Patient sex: F
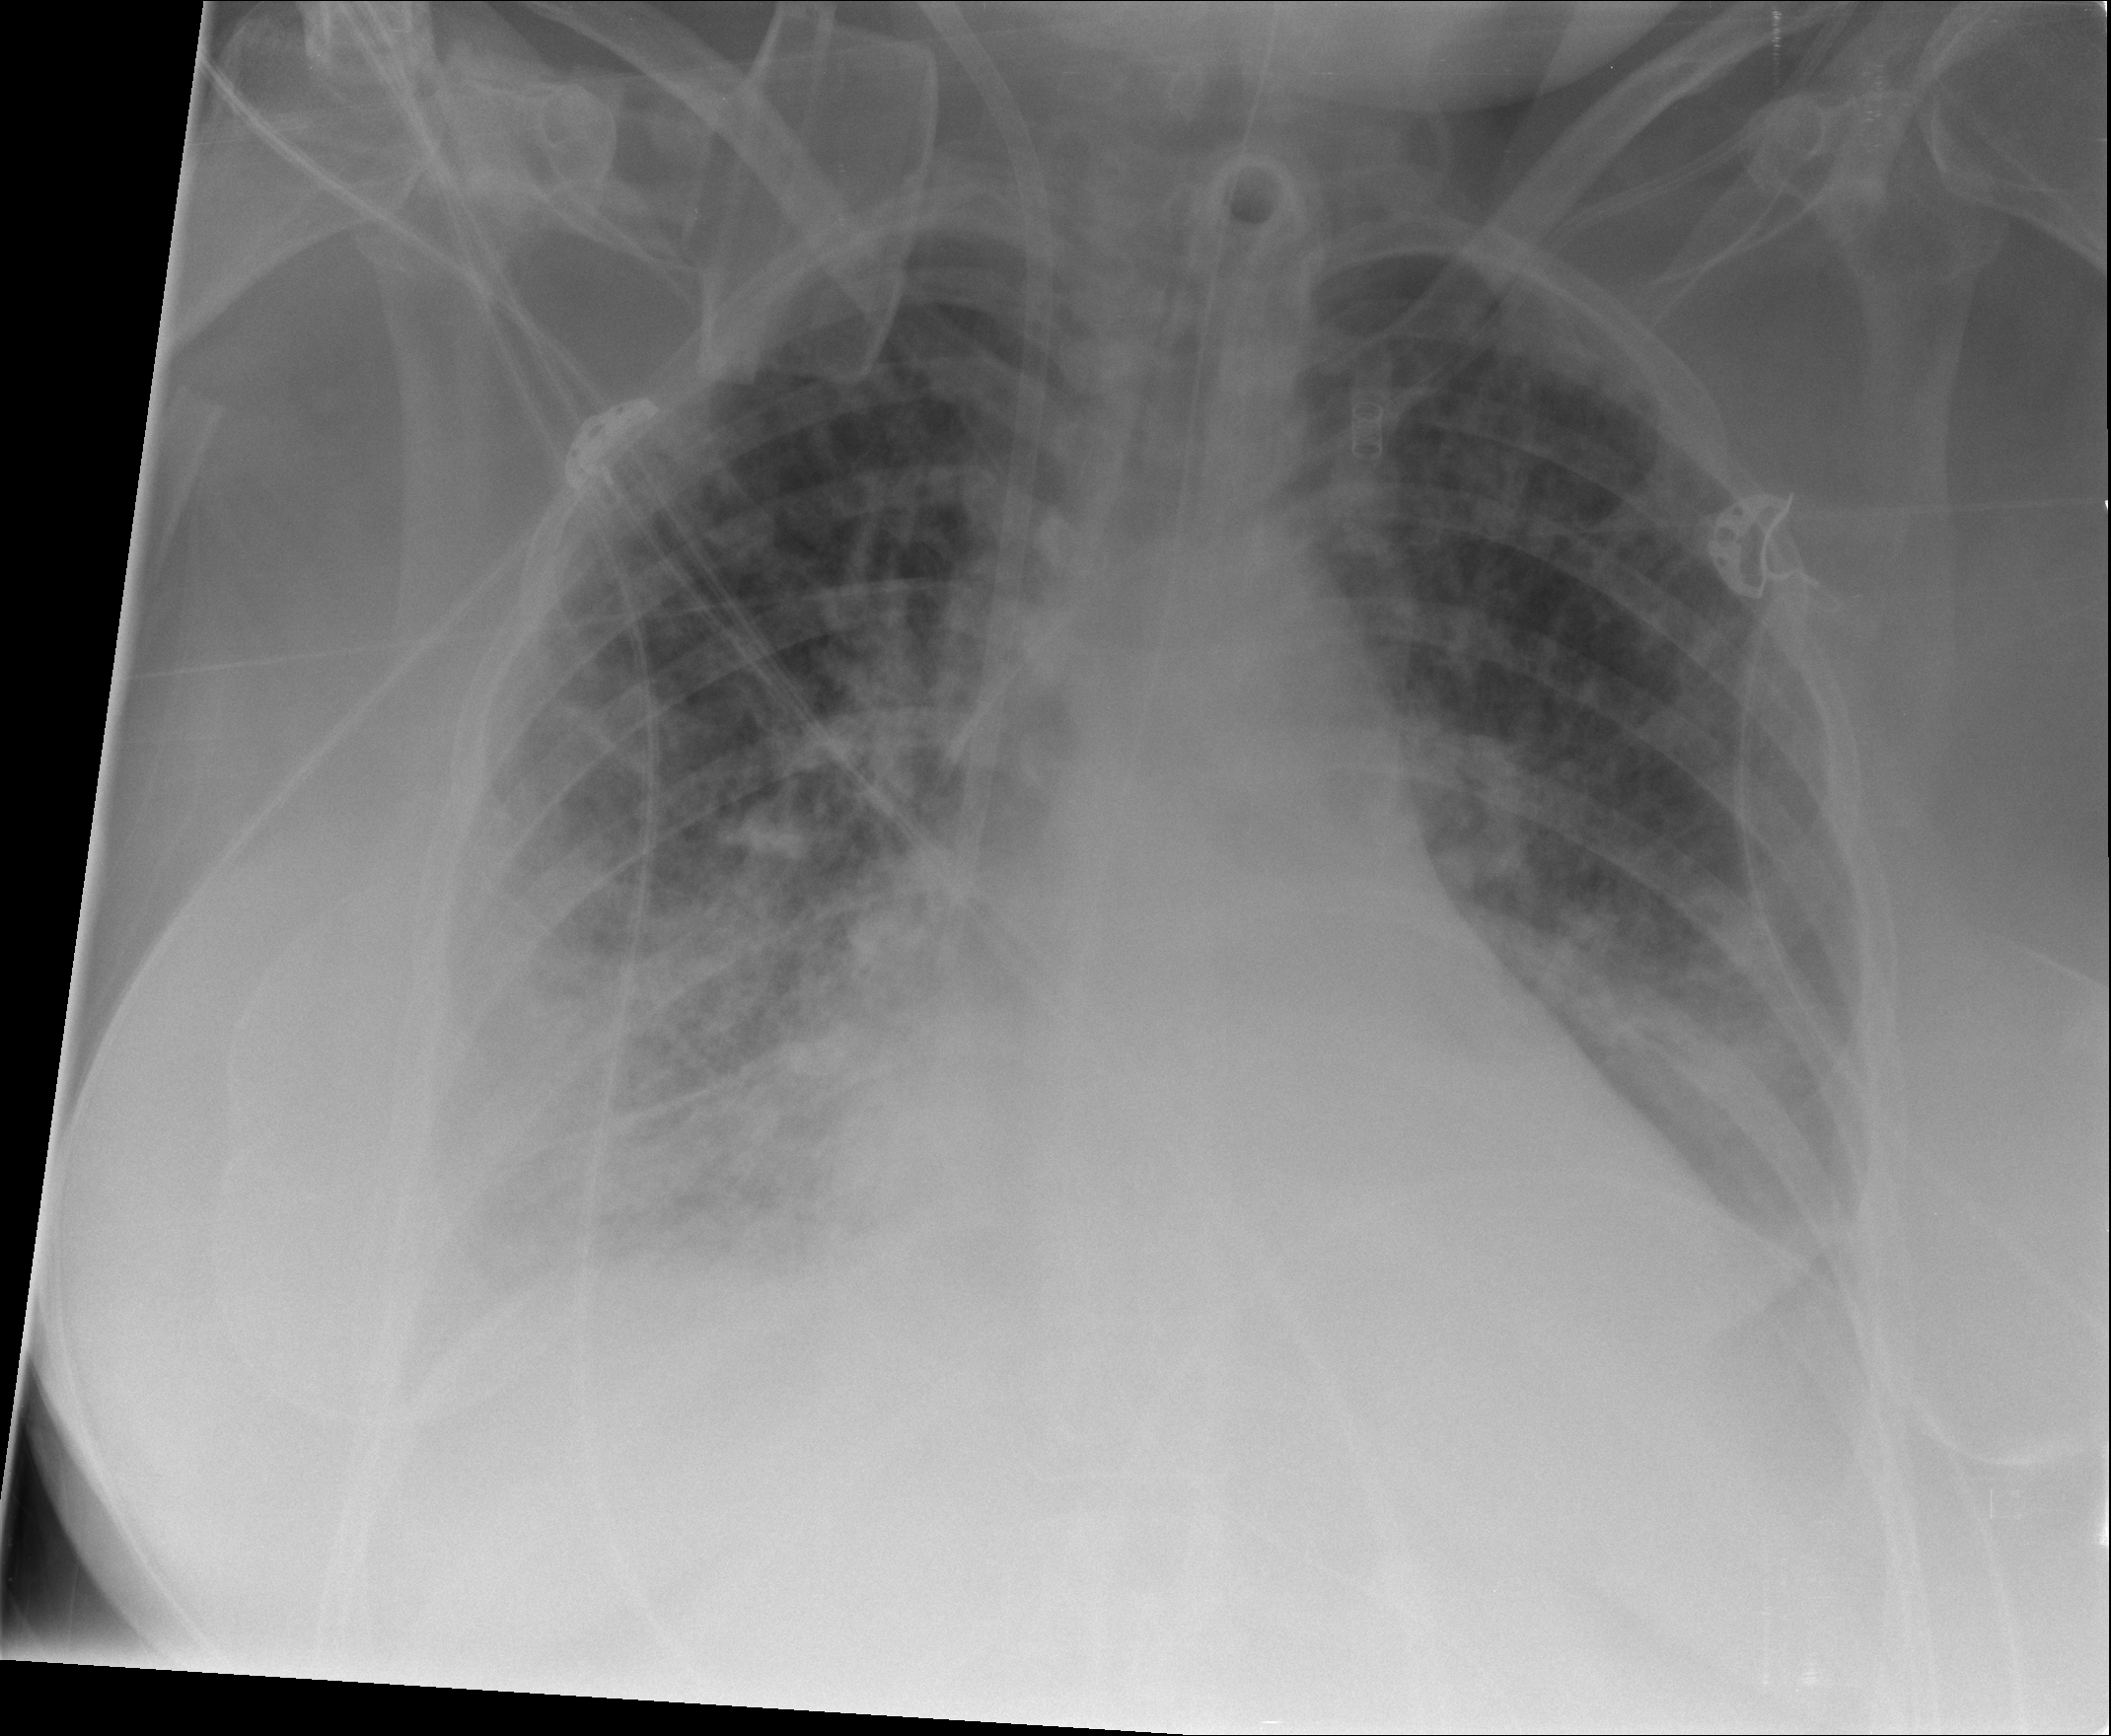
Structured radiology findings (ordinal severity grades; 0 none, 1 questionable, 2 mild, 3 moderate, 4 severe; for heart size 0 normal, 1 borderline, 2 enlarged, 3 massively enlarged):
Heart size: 2
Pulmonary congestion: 2
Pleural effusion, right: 2
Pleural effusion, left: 2
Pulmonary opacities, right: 3
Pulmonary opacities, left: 2
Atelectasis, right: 3
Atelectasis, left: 2